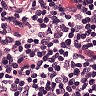
Metastatic tissue present: no